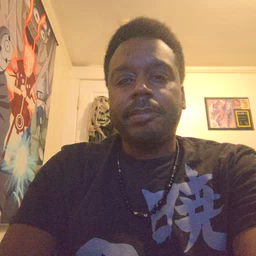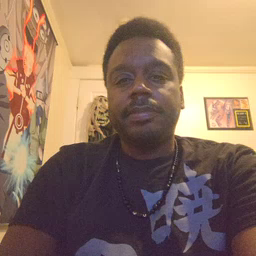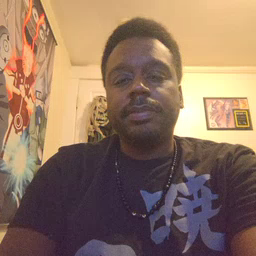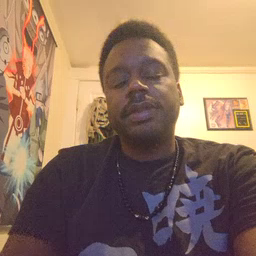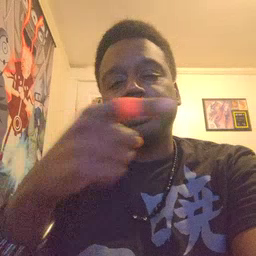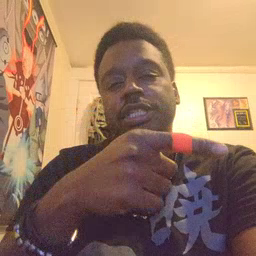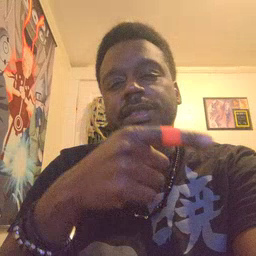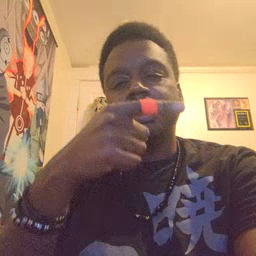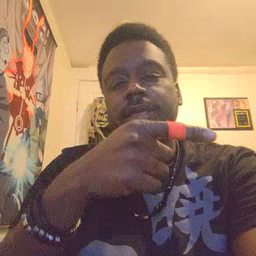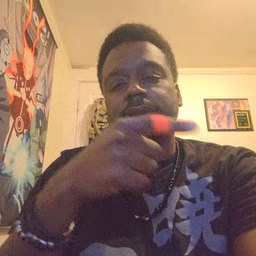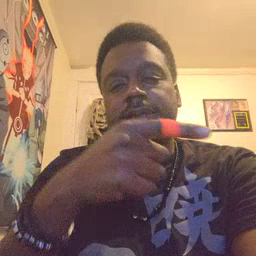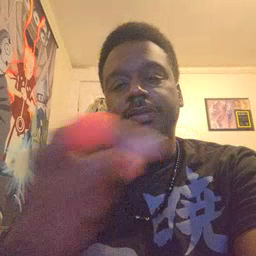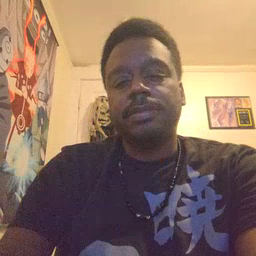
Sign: hesheit